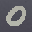
Label: 0